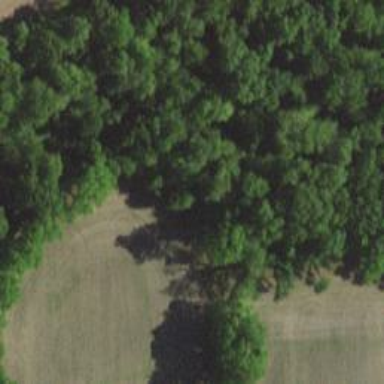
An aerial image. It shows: Row of trees in natural setting.